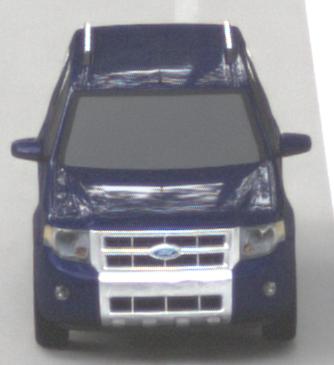
Make: Ford
Model: Escape Hybrid
Detailed model: -
Model produced from: 2004
Model produced until: 2012
Doors: 5
Color: blue
Road condition: dry road
Daytime: morning or afternoon
Contrast: low contrast